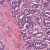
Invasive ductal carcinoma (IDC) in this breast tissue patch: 1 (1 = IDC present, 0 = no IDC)